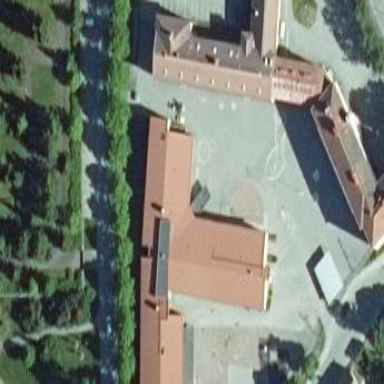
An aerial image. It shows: School building with gabled roof.